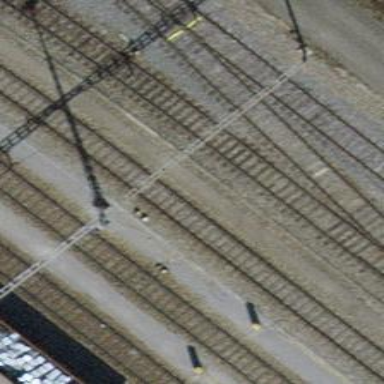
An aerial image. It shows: Railway yard with electrified contact lines.